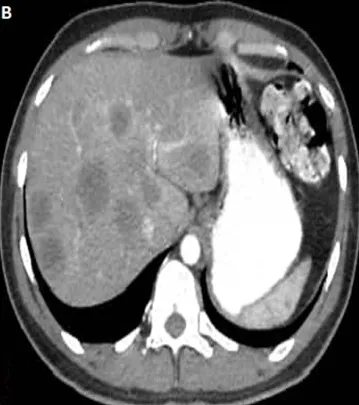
The liver metastasis.
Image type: radiology (ct)